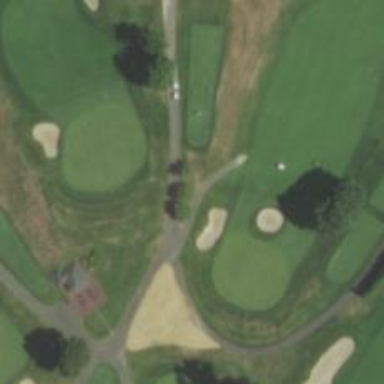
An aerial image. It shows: Path for both roads and golfers.